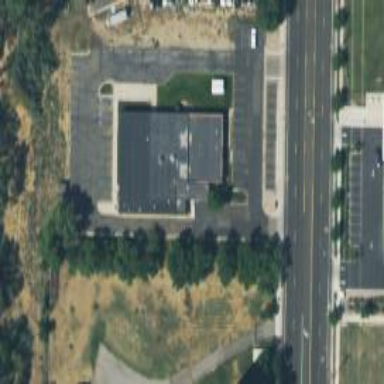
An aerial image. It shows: Clinic.